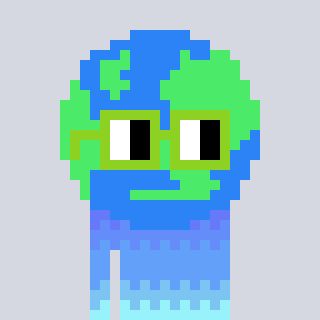
a pixel art character with square light green glasses, a earth-shaped head and a green-colored body on a cool background